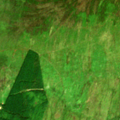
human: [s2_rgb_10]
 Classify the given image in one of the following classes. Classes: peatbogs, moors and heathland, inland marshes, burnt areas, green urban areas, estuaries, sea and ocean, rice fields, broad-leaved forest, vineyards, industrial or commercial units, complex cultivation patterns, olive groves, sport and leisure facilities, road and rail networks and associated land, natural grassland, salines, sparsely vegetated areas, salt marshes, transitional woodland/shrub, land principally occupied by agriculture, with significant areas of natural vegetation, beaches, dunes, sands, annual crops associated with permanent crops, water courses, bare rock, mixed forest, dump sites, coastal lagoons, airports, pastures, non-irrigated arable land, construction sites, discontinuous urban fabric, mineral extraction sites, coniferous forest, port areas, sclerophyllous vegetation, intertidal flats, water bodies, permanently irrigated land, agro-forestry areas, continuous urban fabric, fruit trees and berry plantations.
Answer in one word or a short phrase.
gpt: coniferous forest, natural grassland, moors and heathland, transitional woodland/shrub